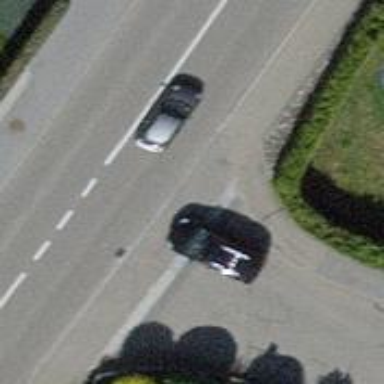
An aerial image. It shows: Unmarked crossing on the road.